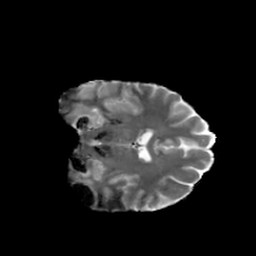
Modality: MD
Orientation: coronal
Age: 23
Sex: female
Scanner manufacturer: siemens
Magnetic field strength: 6.98 T
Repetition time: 7.776 s
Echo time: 0.076 s